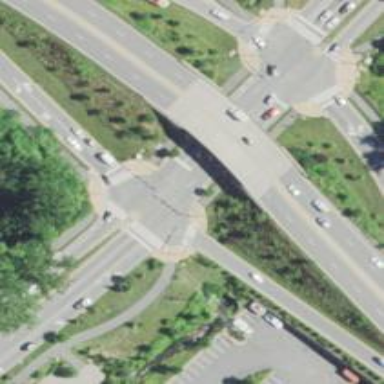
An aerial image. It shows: Marked crossing on cycleway road.